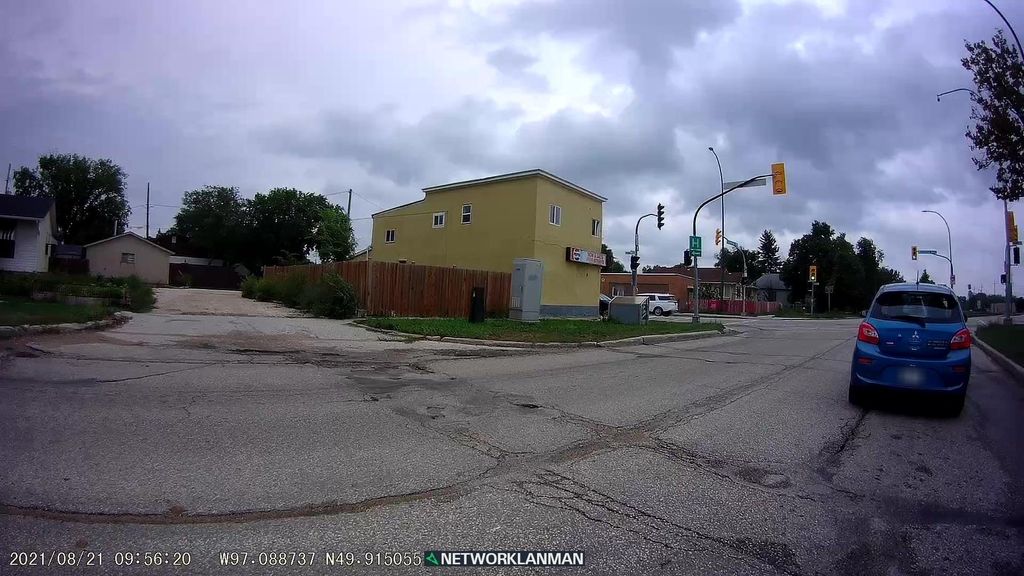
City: winnipeg